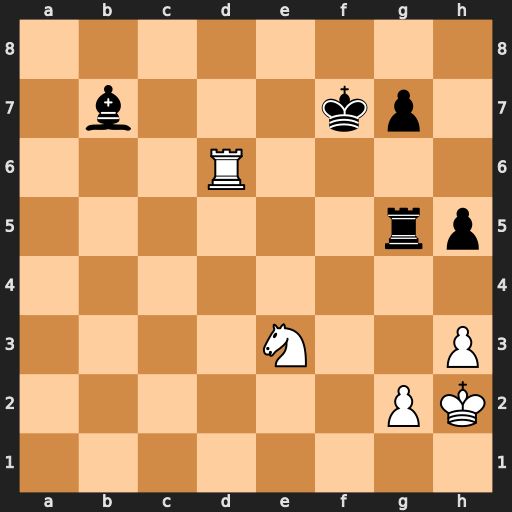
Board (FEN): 8/1b3kp1/3R4/6rp/8/4N2P/6PK/8
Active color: w
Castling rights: -
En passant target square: -
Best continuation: Rd7+ Kg6 Rxb7